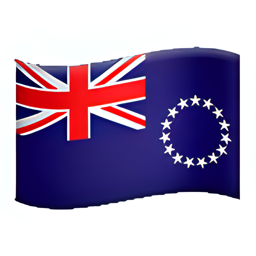
Name: flag for cook islands
Emoji: 🇨🇰
Group: Flags
Sub-group: country-flag